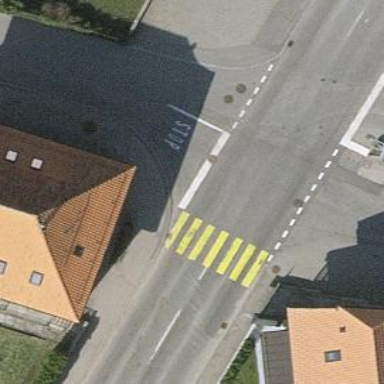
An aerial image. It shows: Zebra crossing on the road.